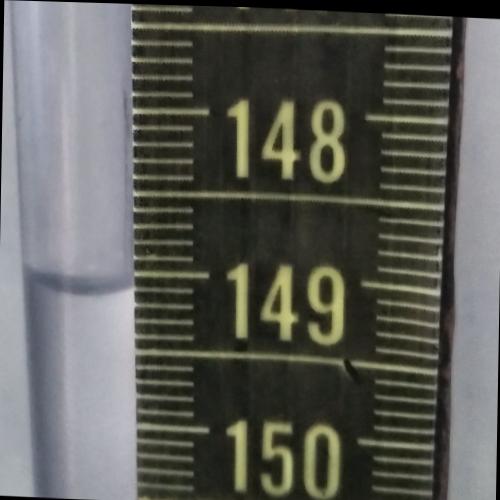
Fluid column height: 149.1 cm